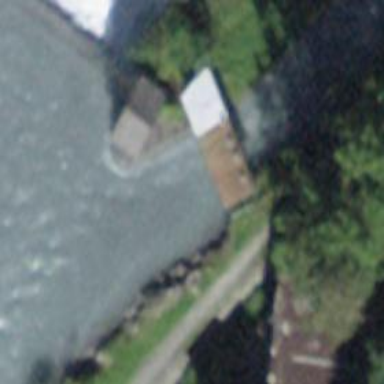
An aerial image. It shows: Weir in waterway.